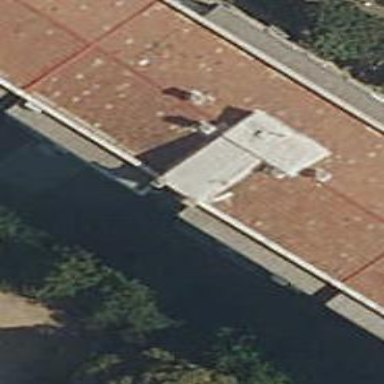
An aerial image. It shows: Hipped roof on apartment building.